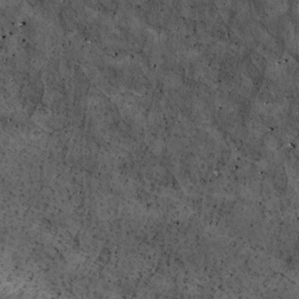
Label: non_frost